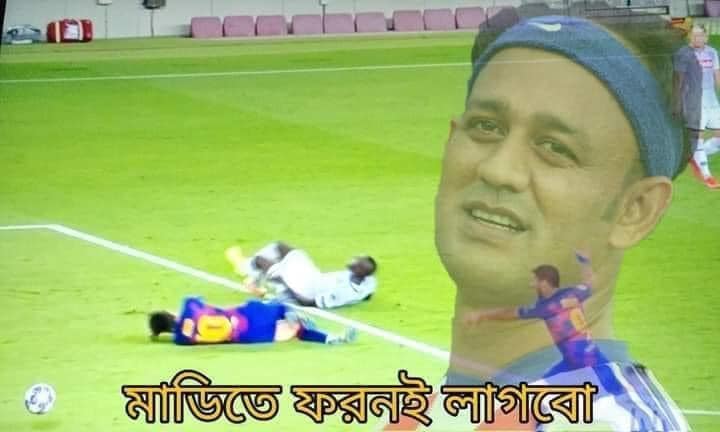
Caption: মাডিতে ফরনাই লাগবো
Label: non-hate